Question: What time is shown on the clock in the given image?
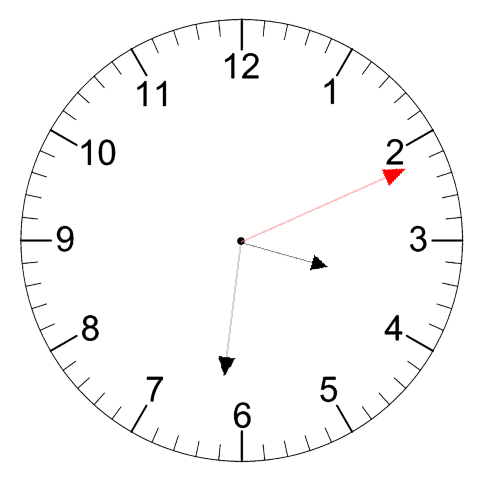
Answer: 03:31:11